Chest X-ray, AP view. Patient: 31 years old, sex M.
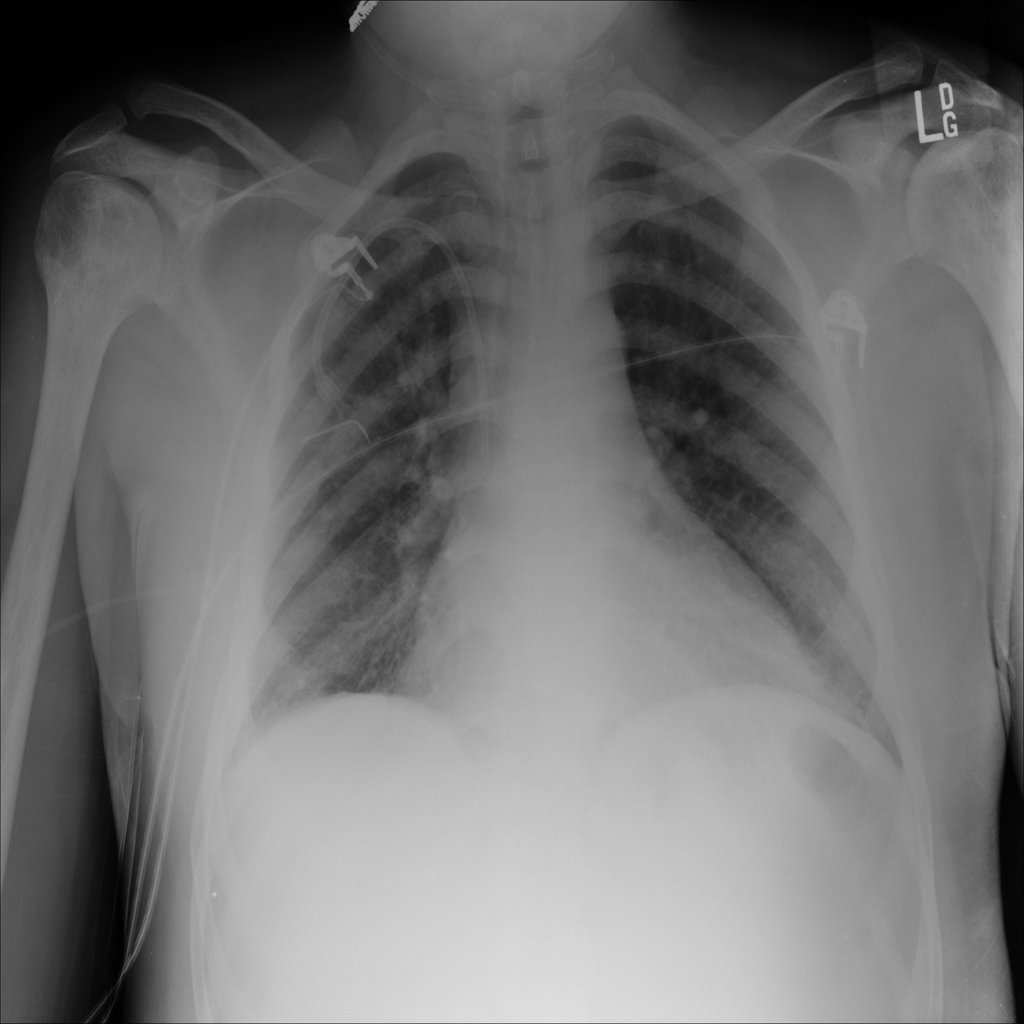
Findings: No Finding